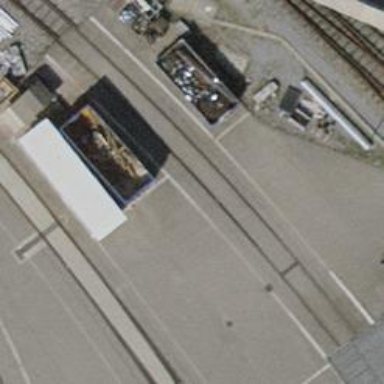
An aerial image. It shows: Railway yard with one track.